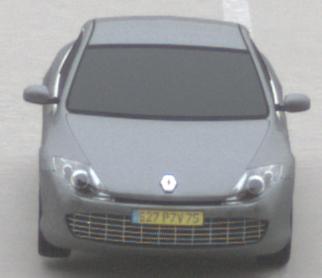
Make: Renault
Model: Laguna Coupé TCe 170
Detailed model: Laguna (III) Coupé
Model produced from: 2010/11
Model produced until: 2011/05
Doors: 2
Color: gray
Road condition: dry road
Daytime: morning or afternoon
Contrast: low contrast